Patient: sex M, age 45
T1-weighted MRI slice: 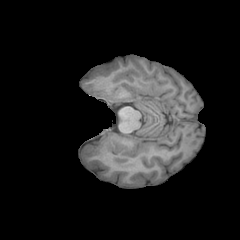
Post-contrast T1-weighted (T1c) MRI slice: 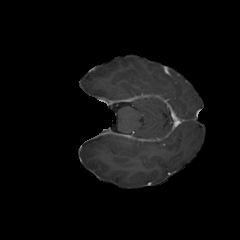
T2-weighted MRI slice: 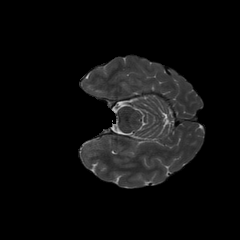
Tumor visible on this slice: no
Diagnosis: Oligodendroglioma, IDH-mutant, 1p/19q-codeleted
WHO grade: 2